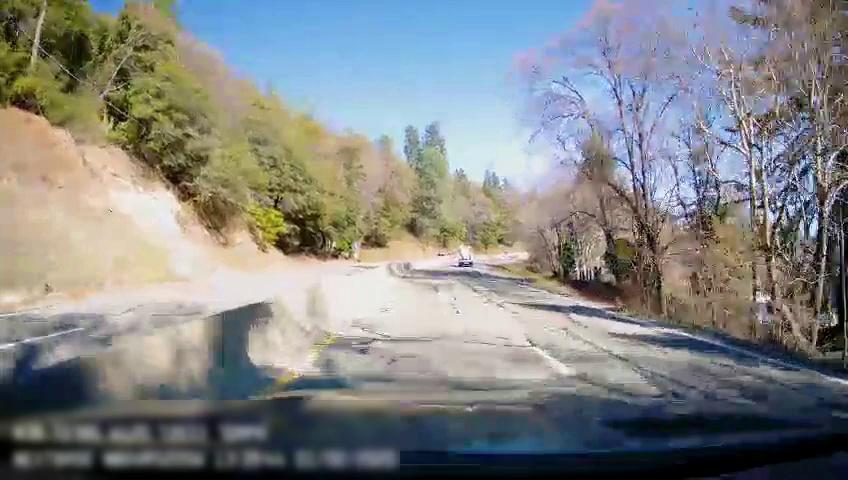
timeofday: Day
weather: Sunny
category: Drivable Space
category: Drivable Space
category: Vehicles | Truck
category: Lanes | Opposite Lane
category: Lanes | Opposite Lane
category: Lanes | Current Lane
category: Lanes | Current Lane
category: Lanes | Alternate Lane